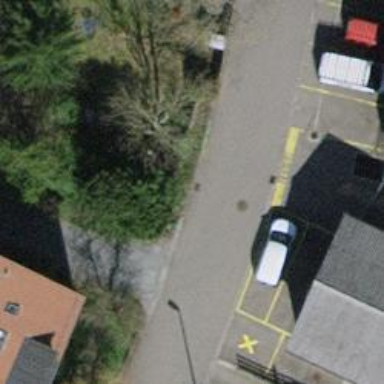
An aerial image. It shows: Asphalt road in living street.